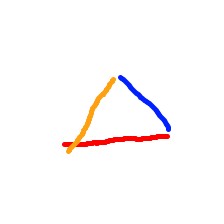
Shape: triangle